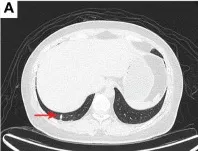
2020-7-10 CT scan: the metastatic tumor in the right lower lobe of the lung and the long diameter was 0.69 cm [red arrow, (A).
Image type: radiology (ct)